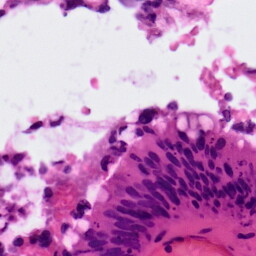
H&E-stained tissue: Colon